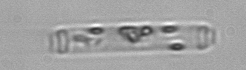
Label: Cerataulina_pelagica